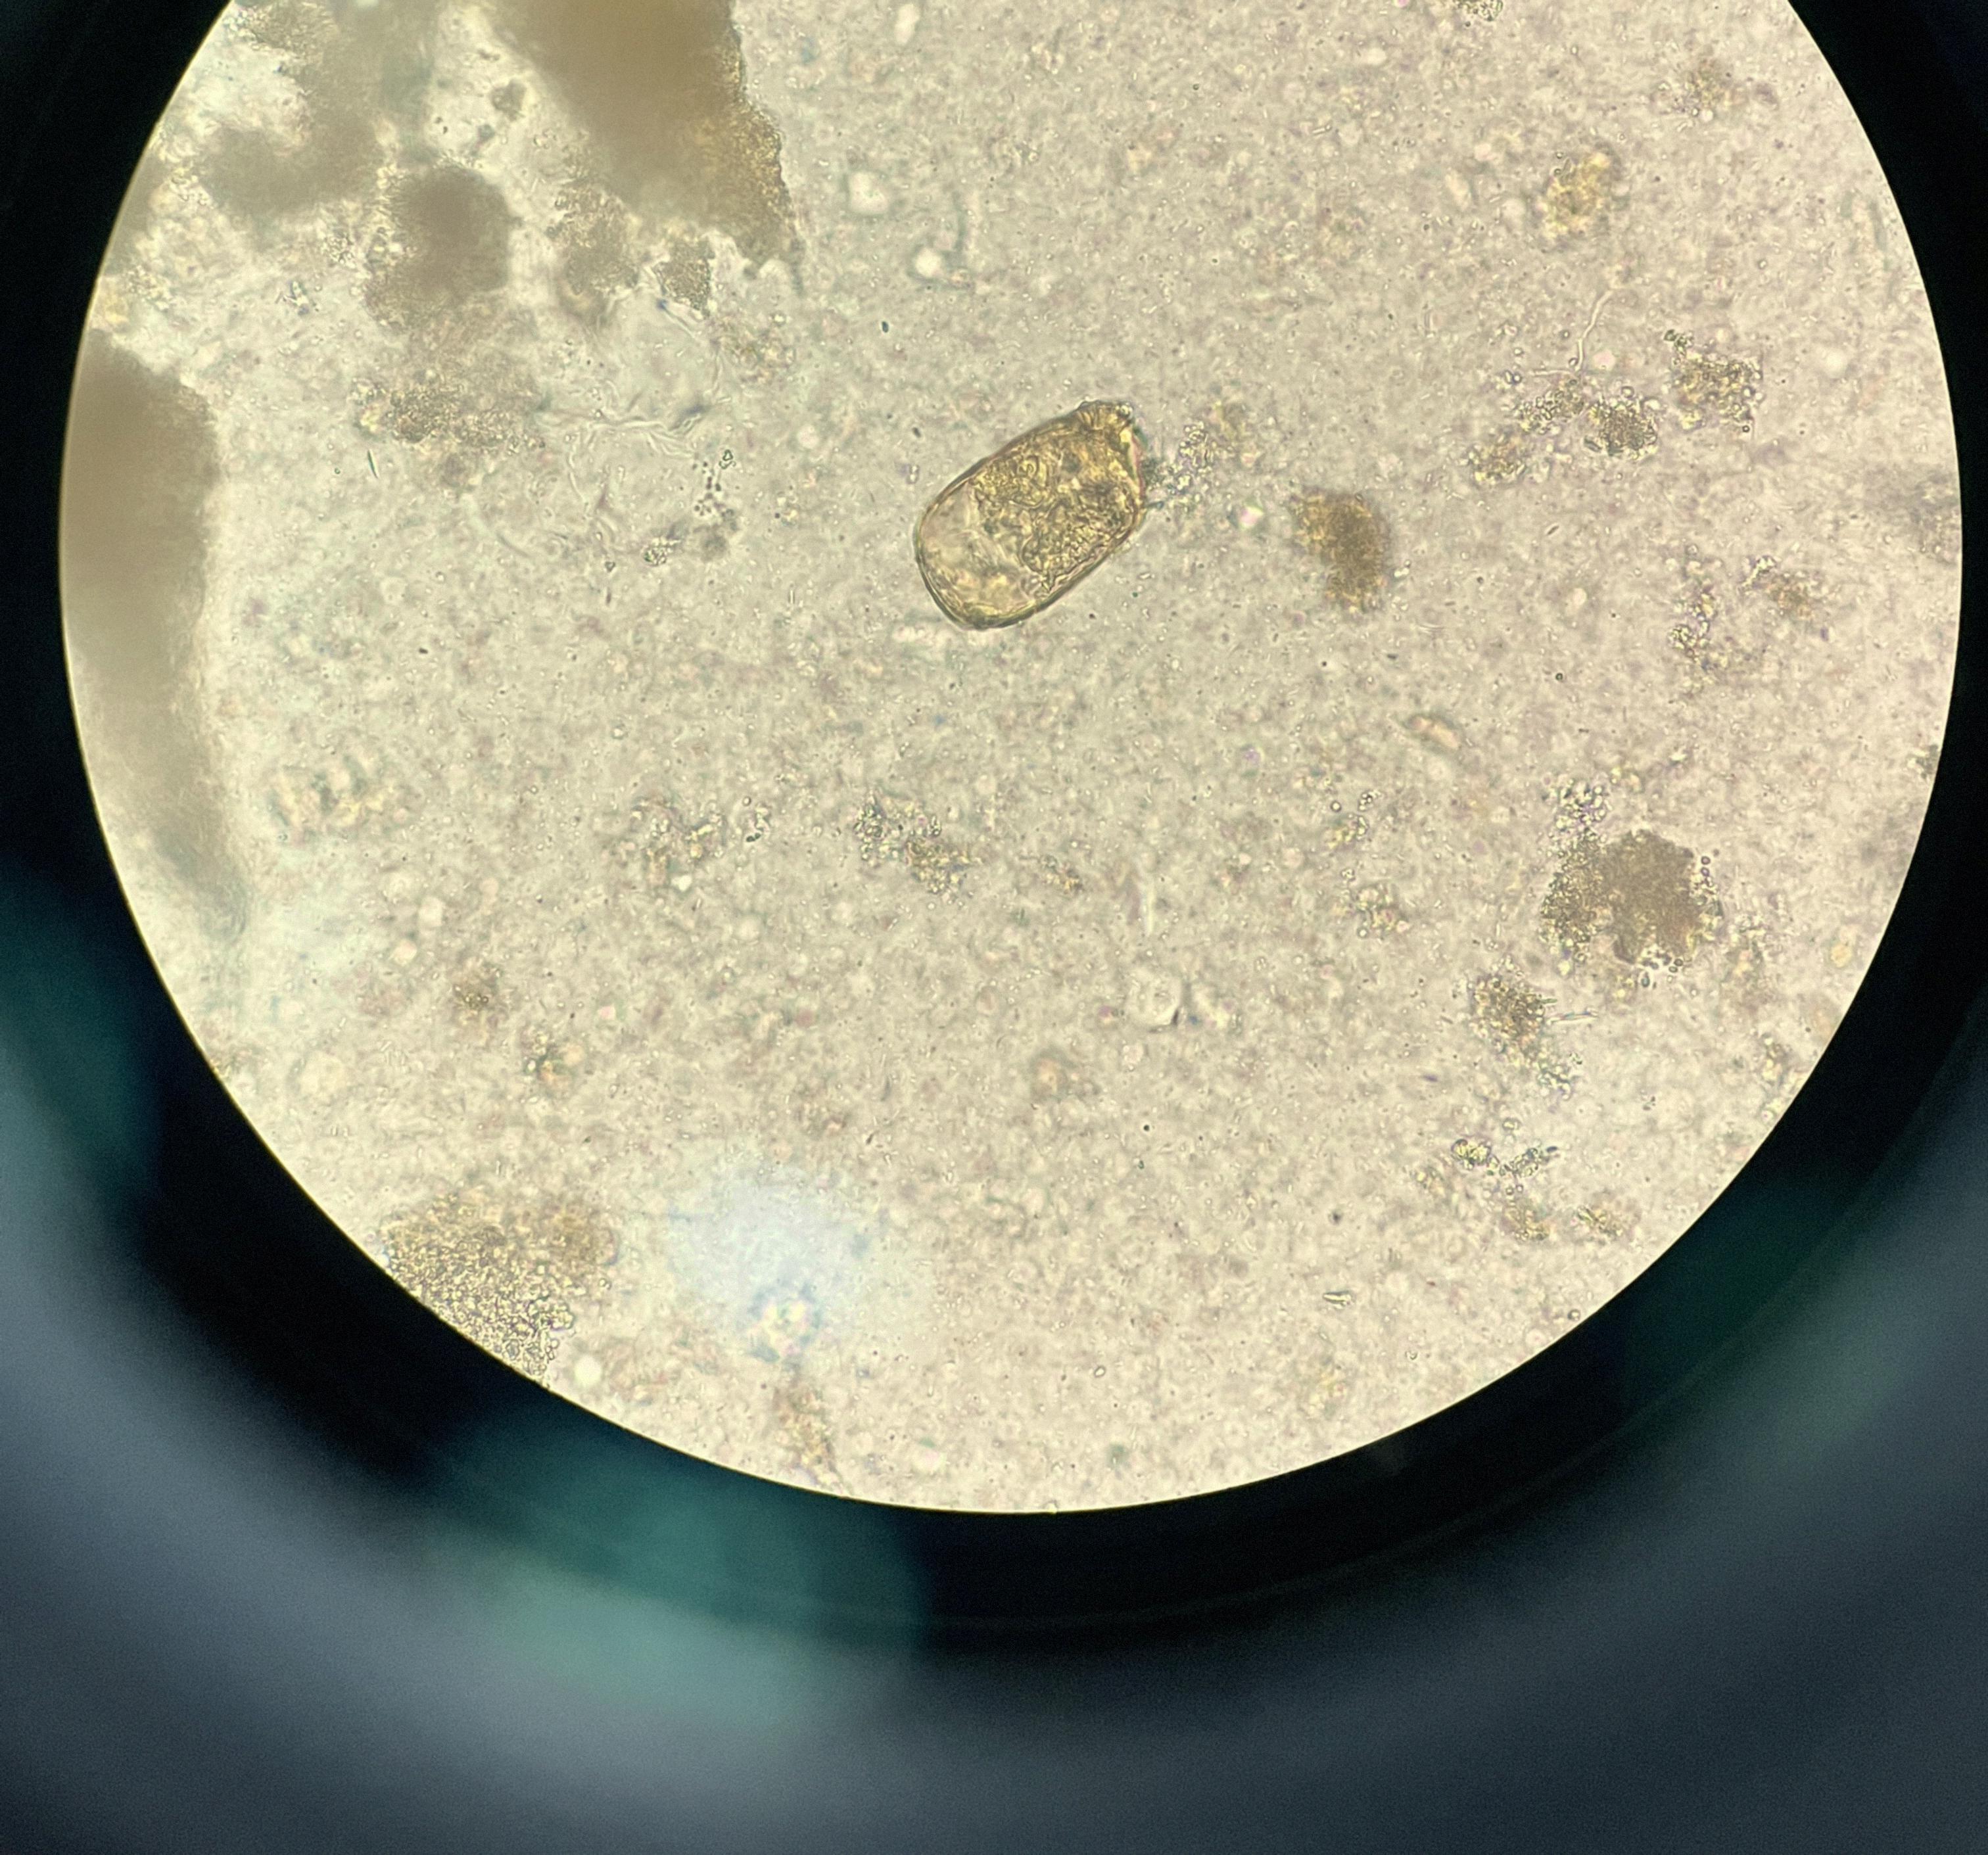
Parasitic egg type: Paragonimus spp